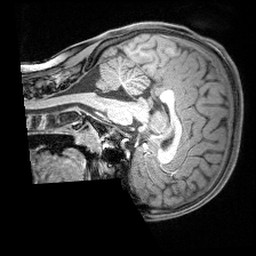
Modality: T1w
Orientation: sagittal
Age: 9
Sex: female
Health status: ill
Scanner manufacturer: siemens
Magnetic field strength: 3 T
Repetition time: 1.6 s
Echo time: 0.00179 s